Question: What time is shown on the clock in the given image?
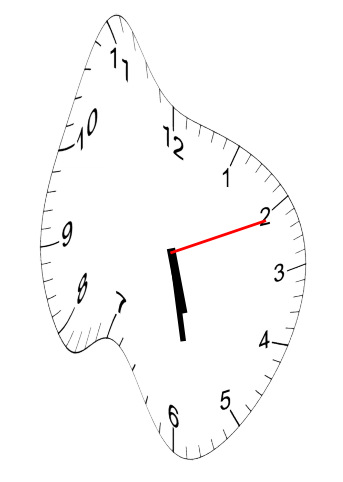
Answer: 05:28:11